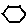
Label: hexagon